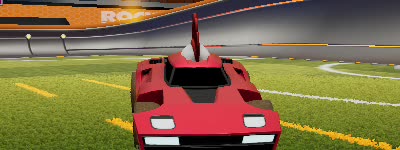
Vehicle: breakout